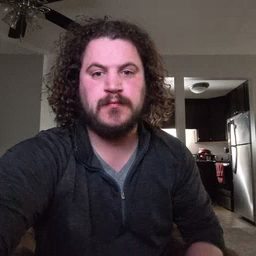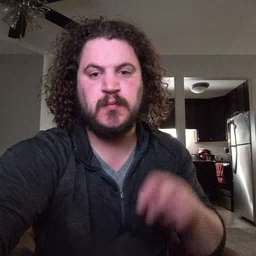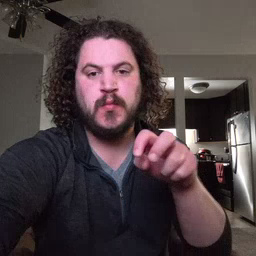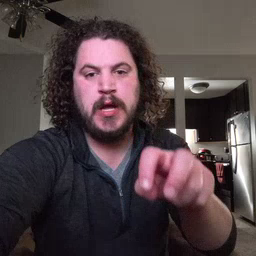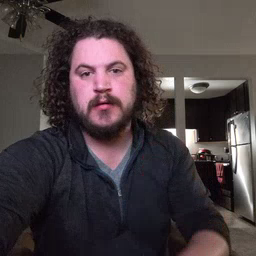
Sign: ride